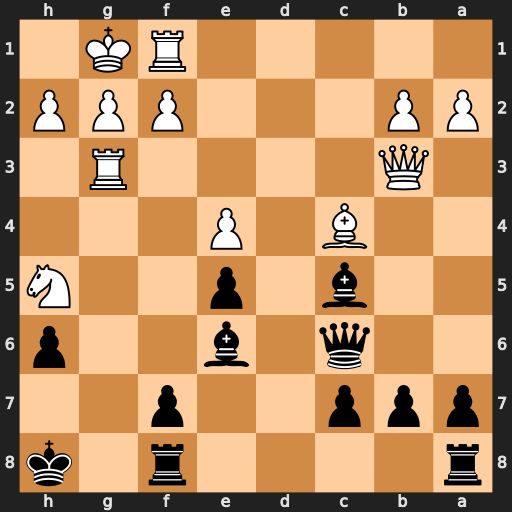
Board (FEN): r4r1k/ppp2p2/2q1b2p/2b1p2N/2B1P3/1Q4R1/PP3PPP/5RK1
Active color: b
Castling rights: -
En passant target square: -
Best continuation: Bxc4 Qxc4 Bxf2+ Rxf2 Qxc4